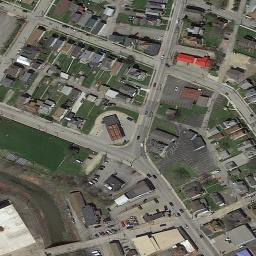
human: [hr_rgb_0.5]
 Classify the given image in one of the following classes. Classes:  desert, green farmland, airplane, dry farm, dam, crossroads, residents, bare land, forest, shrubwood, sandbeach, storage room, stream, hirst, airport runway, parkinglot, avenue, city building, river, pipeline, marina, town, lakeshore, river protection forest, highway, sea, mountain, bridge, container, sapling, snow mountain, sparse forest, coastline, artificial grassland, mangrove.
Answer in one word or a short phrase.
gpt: town